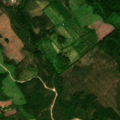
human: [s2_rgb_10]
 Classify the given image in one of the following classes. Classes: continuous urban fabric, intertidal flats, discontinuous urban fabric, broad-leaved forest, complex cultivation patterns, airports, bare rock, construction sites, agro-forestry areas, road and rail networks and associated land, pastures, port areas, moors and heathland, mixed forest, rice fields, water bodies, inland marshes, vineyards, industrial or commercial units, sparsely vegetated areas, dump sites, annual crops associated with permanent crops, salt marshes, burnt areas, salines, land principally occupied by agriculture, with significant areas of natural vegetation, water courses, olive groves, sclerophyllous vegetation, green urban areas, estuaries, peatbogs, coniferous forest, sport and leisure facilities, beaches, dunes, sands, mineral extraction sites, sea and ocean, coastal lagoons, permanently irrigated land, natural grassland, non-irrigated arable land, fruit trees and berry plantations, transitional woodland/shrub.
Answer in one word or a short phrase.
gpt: coniferous forest, mixed forest, transitional woodland/shrub